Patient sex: F
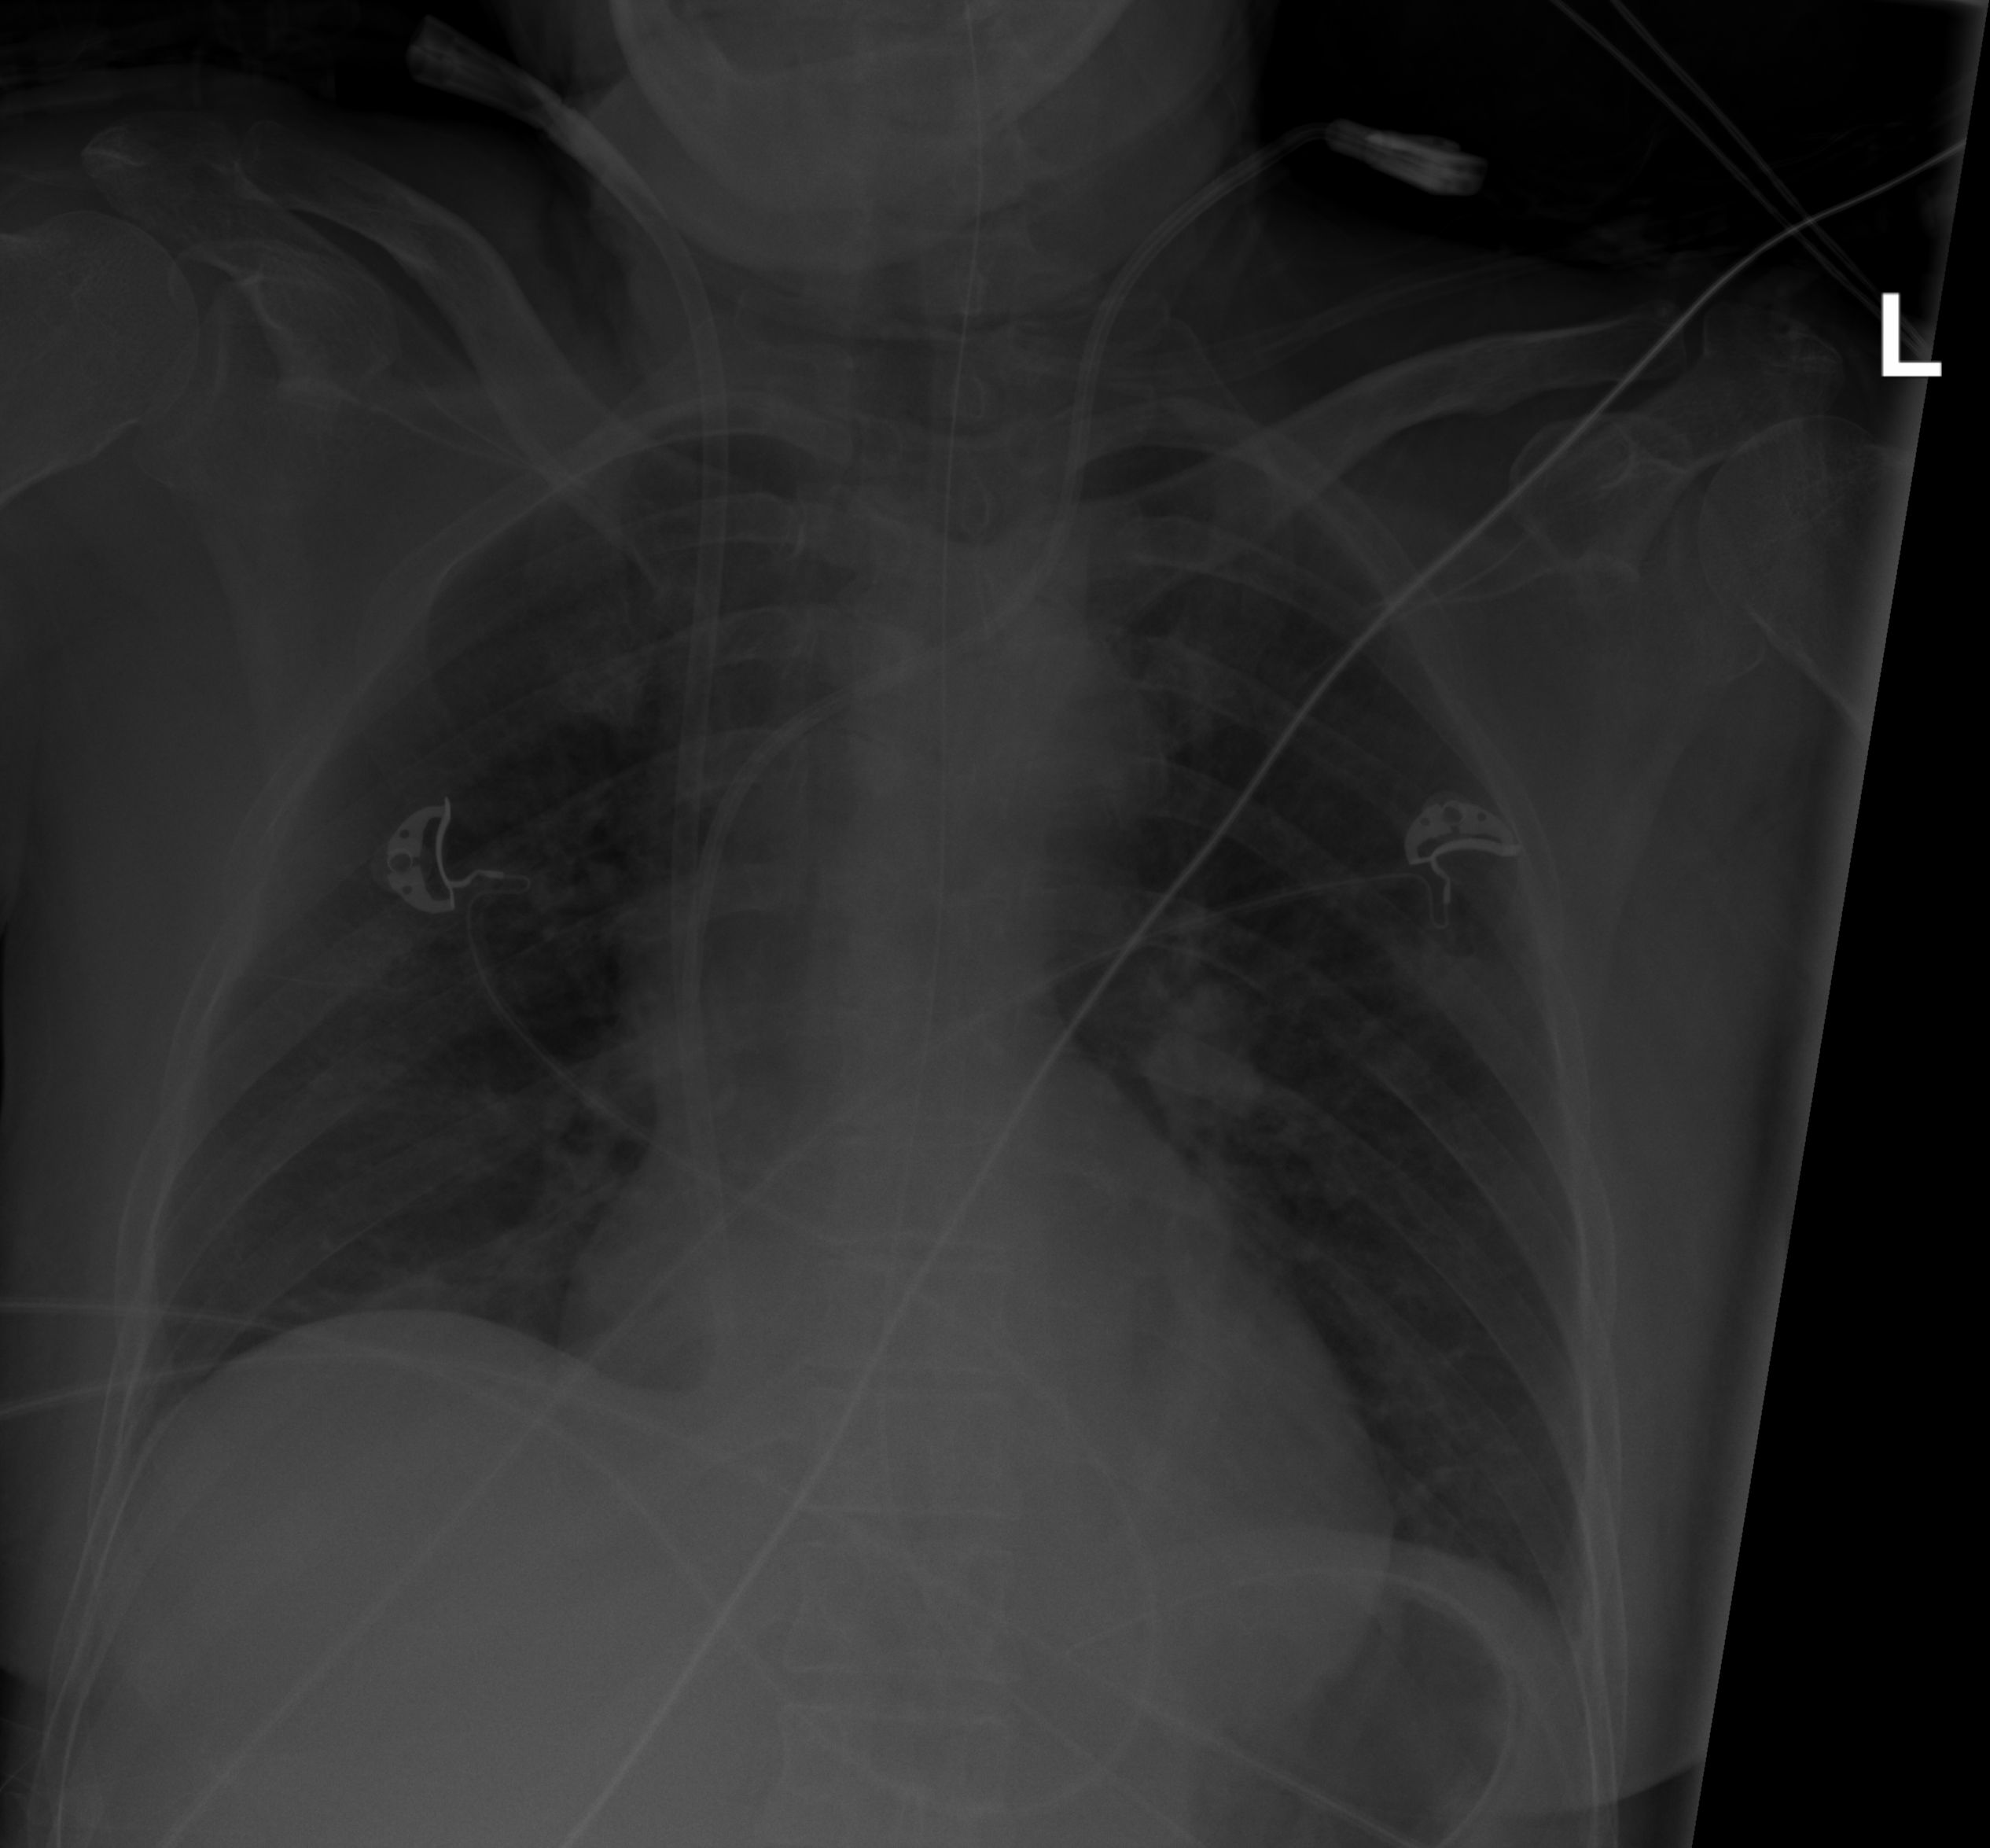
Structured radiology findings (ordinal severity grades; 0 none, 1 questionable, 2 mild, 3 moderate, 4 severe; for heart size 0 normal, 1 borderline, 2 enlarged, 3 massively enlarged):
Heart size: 2
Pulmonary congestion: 0
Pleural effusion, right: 0
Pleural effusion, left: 2
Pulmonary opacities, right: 0
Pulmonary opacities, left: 0
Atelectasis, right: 2
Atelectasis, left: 0